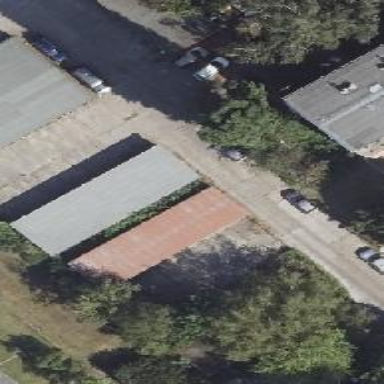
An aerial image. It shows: Group of garages.